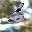
Label: 6